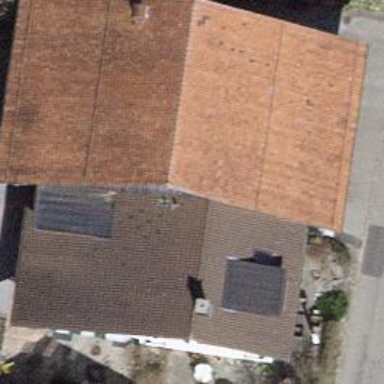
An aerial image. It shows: Detached building.